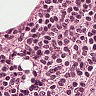
Metastatic tissue present: no